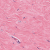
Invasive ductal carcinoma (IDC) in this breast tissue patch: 0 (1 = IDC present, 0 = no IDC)